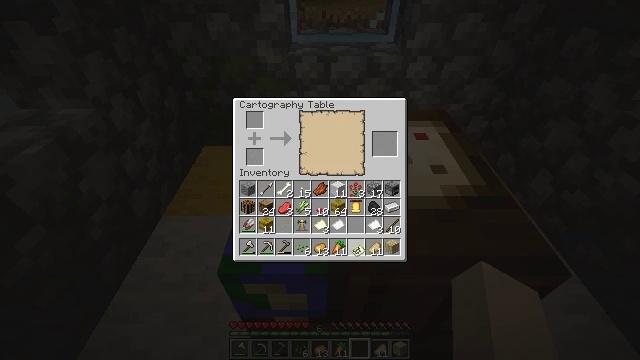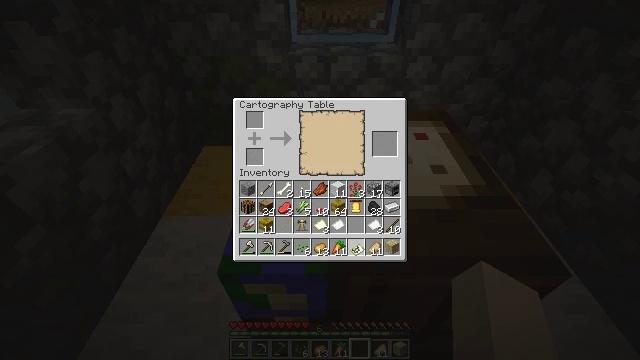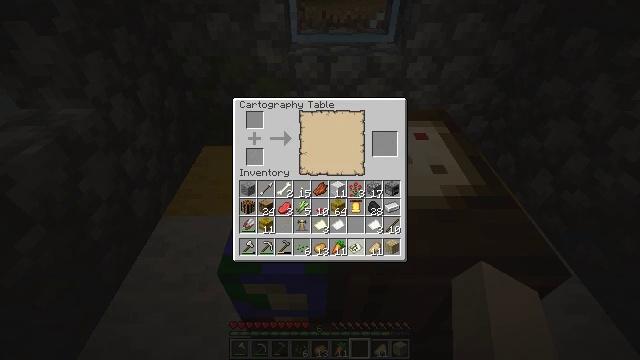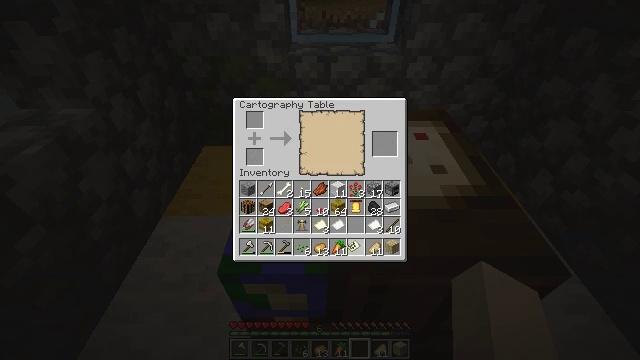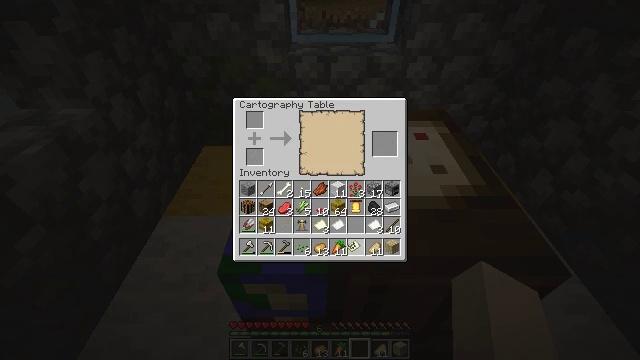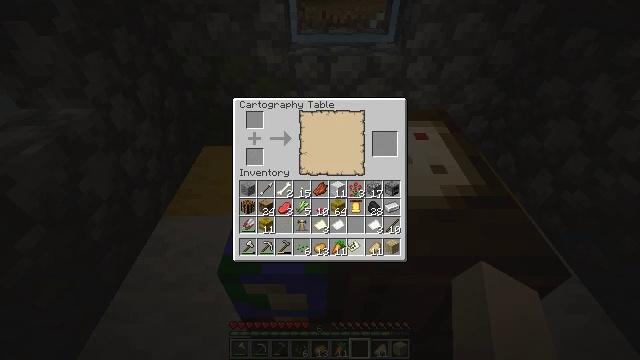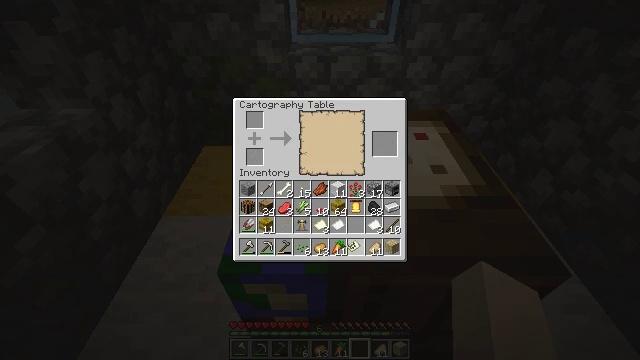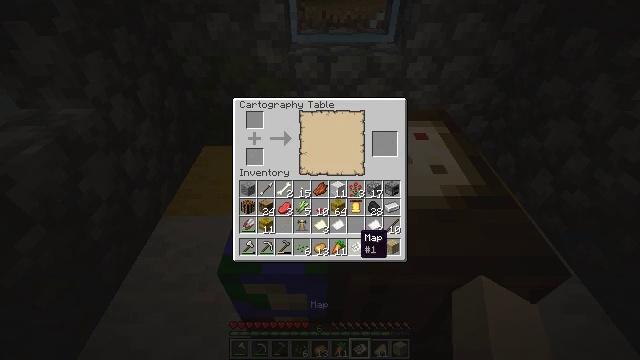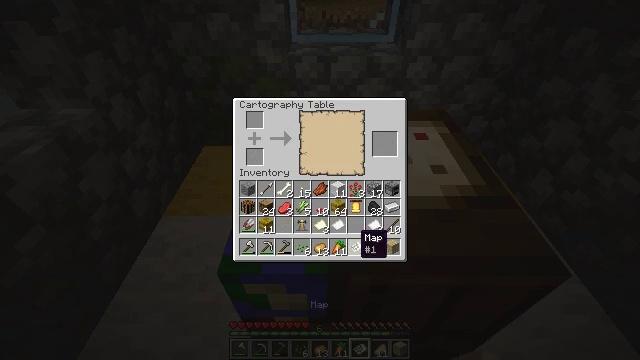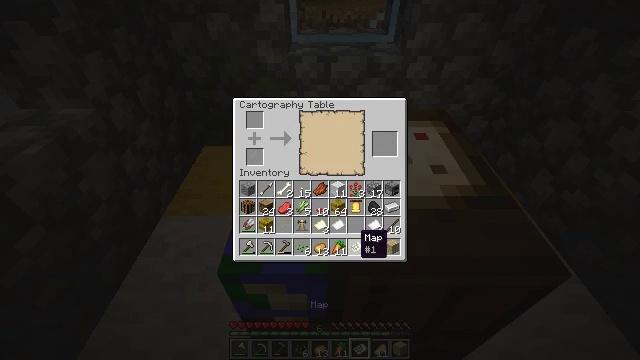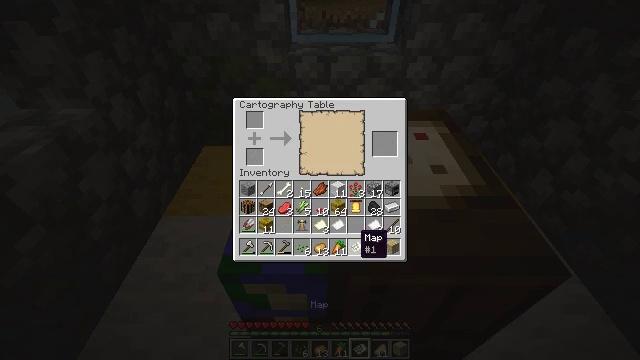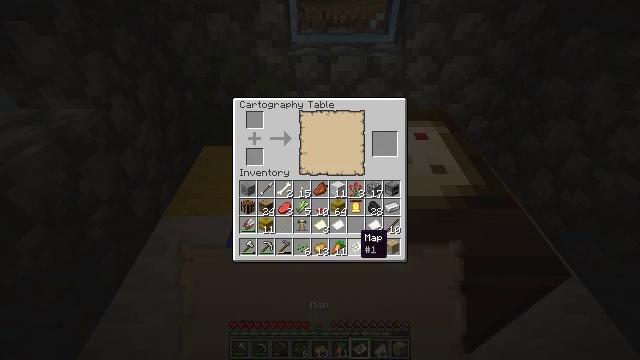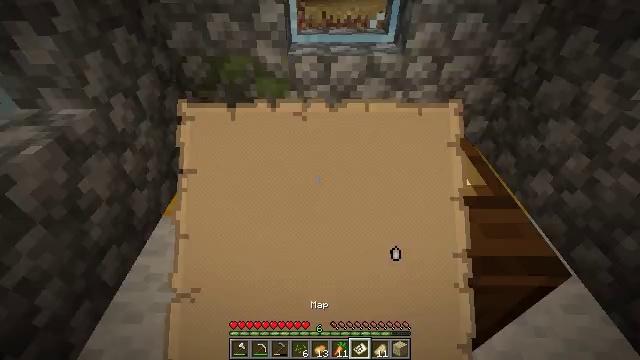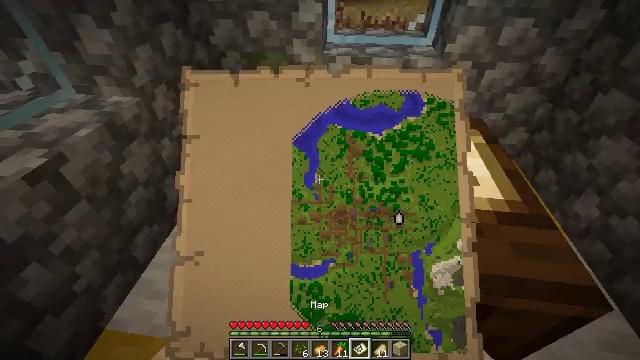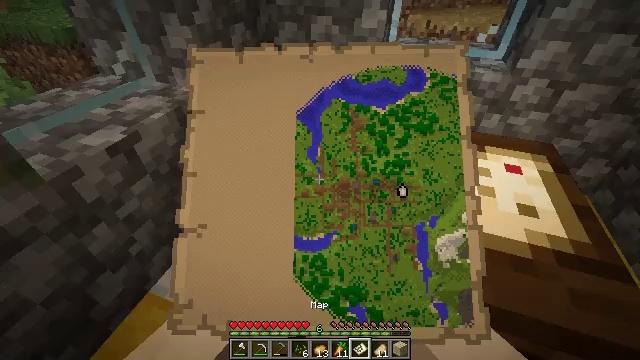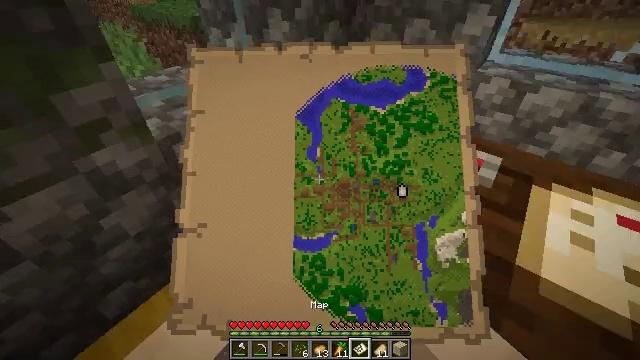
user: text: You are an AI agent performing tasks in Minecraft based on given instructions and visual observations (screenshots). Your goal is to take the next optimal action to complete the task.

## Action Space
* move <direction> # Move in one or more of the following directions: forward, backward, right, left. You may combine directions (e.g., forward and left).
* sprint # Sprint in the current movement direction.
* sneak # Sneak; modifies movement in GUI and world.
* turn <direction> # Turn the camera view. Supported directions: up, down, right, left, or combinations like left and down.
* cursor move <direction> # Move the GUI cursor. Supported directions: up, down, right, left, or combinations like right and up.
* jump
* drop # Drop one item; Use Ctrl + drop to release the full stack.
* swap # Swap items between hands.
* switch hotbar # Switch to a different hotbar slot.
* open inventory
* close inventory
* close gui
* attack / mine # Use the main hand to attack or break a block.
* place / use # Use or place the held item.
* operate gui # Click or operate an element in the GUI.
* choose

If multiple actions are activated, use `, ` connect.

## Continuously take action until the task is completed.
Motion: motion action
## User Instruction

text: Break the cartography table.
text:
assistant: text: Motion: no_op
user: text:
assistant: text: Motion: no_op
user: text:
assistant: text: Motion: no_op
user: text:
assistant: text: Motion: no_op
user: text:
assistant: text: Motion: operate gui
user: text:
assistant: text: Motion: operate gui
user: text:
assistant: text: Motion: no_op
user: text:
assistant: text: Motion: no_op
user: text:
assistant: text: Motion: no_op
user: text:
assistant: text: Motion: no_op
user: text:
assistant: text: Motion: no_op
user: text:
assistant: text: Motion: no_op
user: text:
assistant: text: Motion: turn left
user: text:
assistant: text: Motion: turn left
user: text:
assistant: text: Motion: turn left
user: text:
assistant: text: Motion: turn left
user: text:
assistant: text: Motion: turn left and up
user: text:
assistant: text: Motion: turn left
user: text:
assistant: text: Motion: turn left
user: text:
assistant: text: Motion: turn left
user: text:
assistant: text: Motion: turn left
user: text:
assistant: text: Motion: turn left
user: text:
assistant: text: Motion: no_op
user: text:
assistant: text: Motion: turn down
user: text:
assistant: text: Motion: turn down
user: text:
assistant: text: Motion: turn left and down
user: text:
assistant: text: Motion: turn left
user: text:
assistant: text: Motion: turn left and up
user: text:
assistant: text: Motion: turn left and up
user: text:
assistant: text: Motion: turn left and up